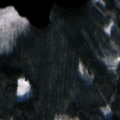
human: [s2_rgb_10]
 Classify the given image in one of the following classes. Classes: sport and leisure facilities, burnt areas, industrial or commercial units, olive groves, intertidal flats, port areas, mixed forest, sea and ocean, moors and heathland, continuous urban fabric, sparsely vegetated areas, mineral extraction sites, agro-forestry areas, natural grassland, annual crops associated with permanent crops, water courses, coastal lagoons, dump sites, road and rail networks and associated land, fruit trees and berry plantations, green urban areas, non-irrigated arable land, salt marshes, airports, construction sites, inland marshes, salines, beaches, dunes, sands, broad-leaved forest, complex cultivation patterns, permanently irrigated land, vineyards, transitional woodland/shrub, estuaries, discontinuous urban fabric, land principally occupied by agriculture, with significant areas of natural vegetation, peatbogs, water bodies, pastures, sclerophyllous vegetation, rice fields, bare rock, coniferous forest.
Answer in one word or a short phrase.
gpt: coniferous forest, mixed forest, water bodies